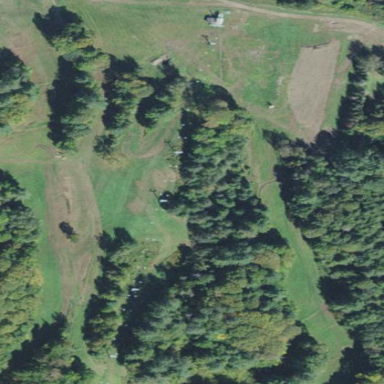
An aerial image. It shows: Intermediate downhill ski slope.